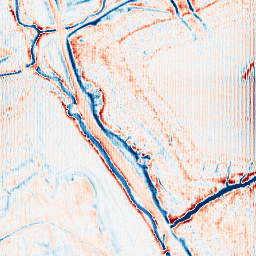
Category: edge_preserving
Decomposition family: anisotropic_diffusion
Decomposition parameters: iterations: 20
kappa: 100
gamma: 0.2
Upsampling method: fft_zeropad
Upsampling parameters: scale: 8
Upsampling scale: 8